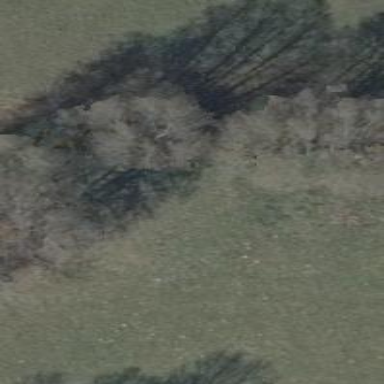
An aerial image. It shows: Forest with broadleaved trees that are deciduous.